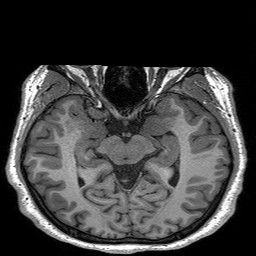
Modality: T1w
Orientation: coronal
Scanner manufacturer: siemens
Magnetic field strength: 3 T
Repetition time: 2.3 s
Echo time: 0.00298 s